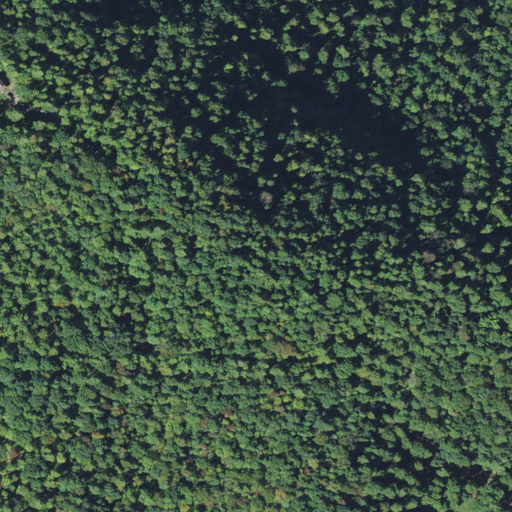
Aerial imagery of mountain in North Carolina named Jeter Mountain containing deciduous forest and mixed forest